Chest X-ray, PA view. Patient: 49 years old, sex M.
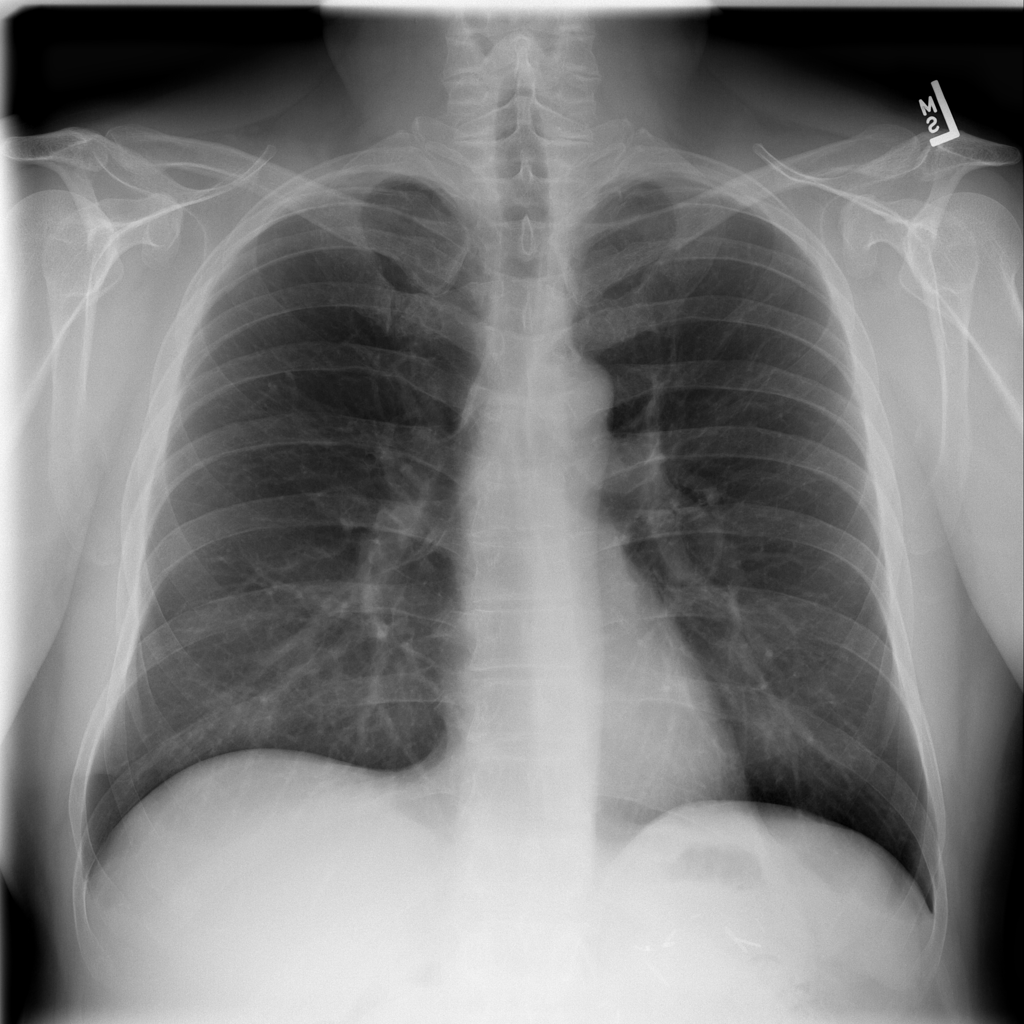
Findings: No Finding